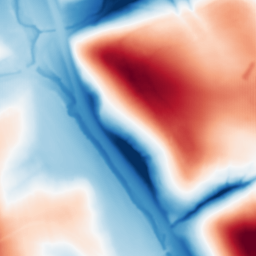
Category: multiscale
Decomposition family: dog
Decomposition parameters: sigma_low: 1
sigma_high: 50
Upsampling method: fft_zeropad
Upsampling parameters: scale: 4
Upsampling scale: 4